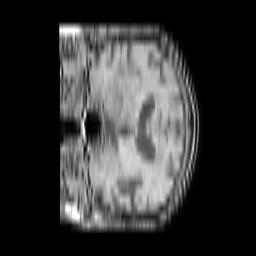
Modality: T1w
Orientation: coronal
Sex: male
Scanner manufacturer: philips
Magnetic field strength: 1.5 T
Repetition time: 0.2644 s
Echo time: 0.001851 s